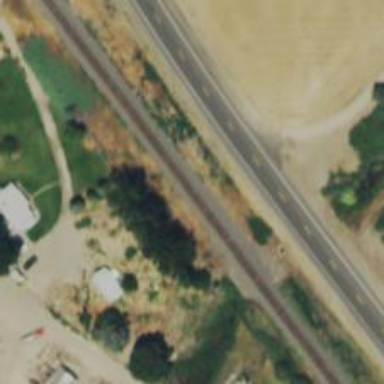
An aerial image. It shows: Railway track.